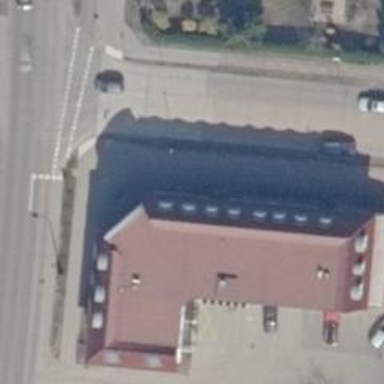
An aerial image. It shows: Pharmacy.